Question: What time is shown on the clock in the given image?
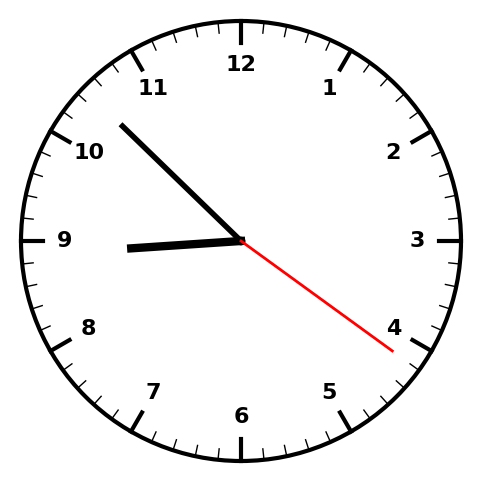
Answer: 08:52:21